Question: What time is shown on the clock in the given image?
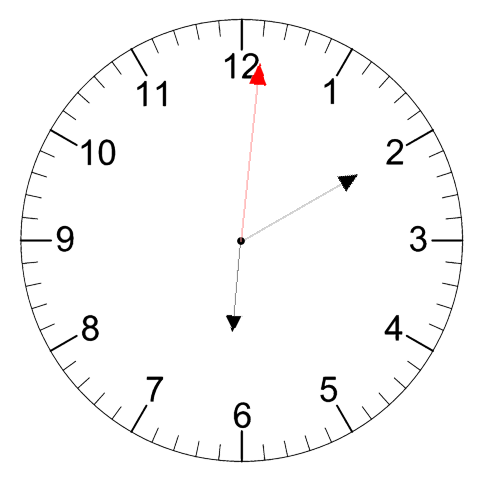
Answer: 06:10:01